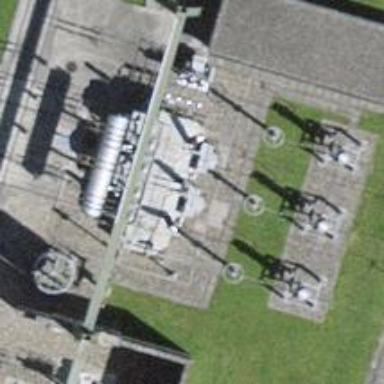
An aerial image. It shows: Transformer is shown.